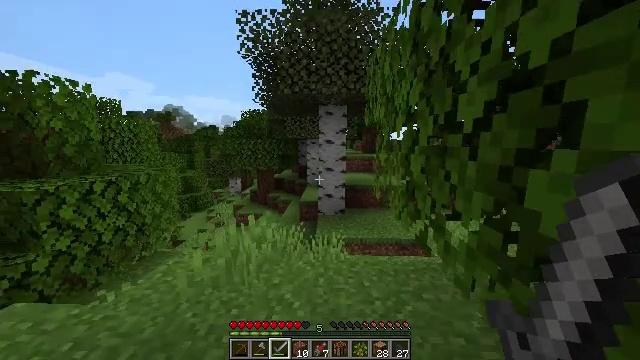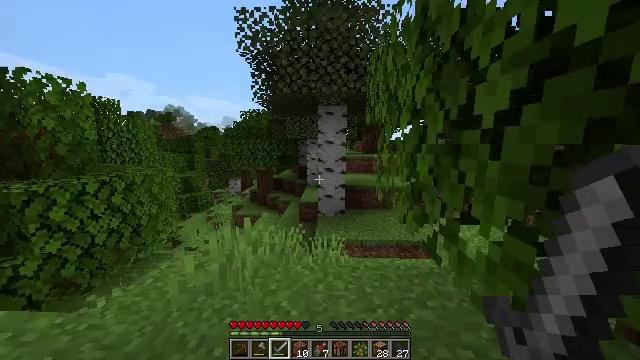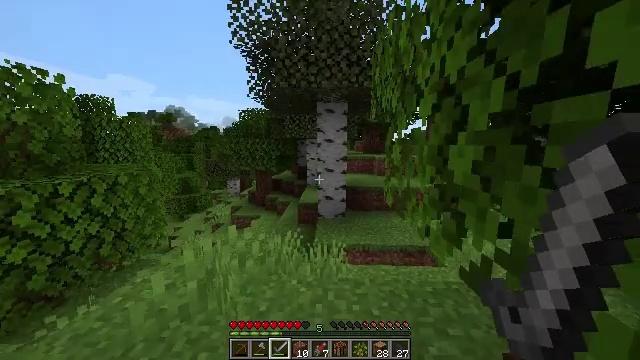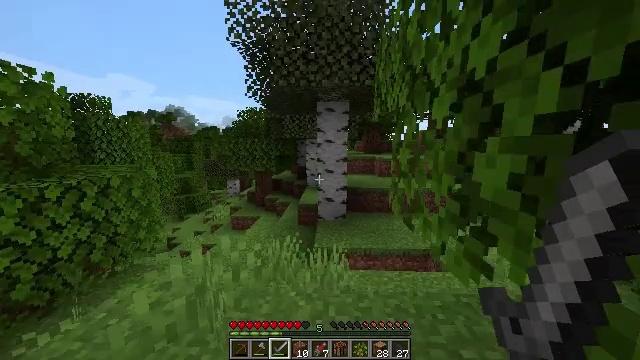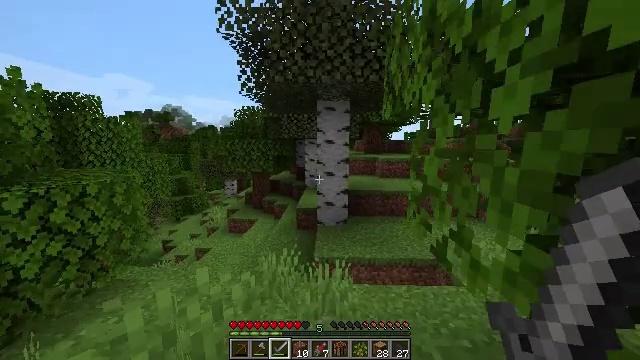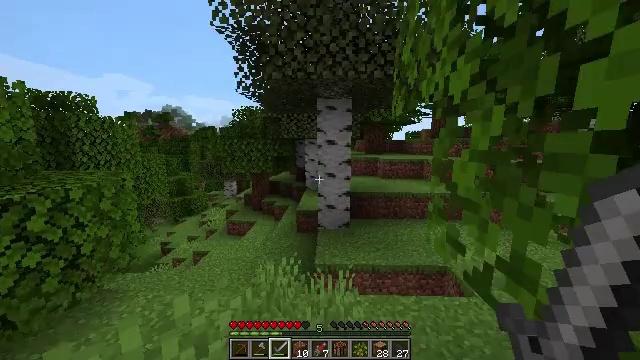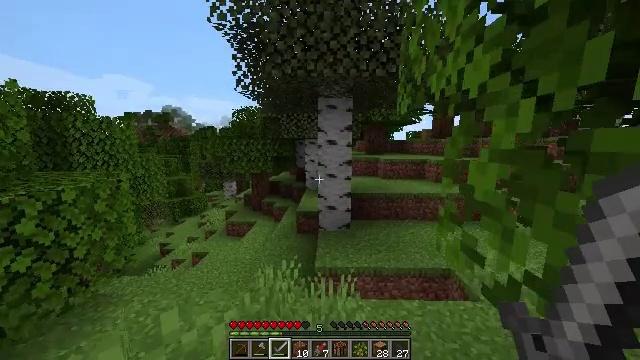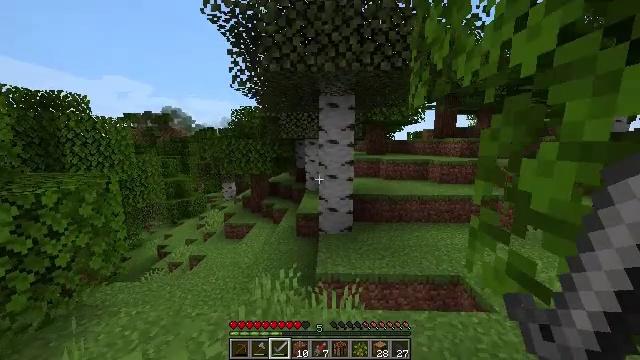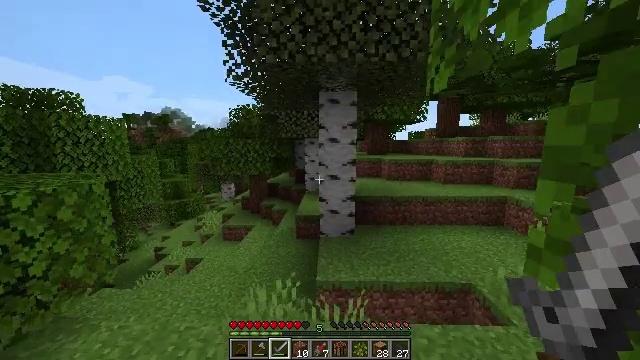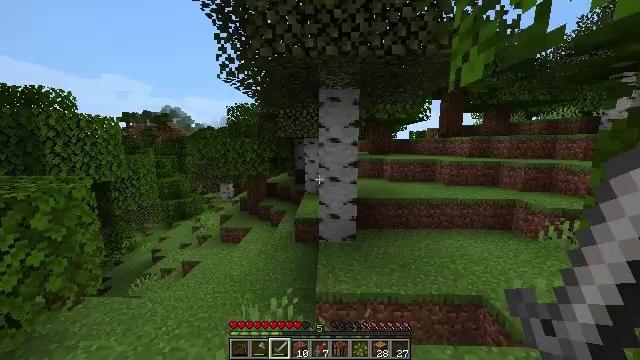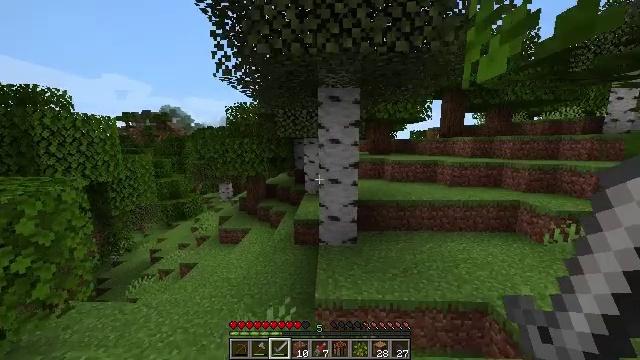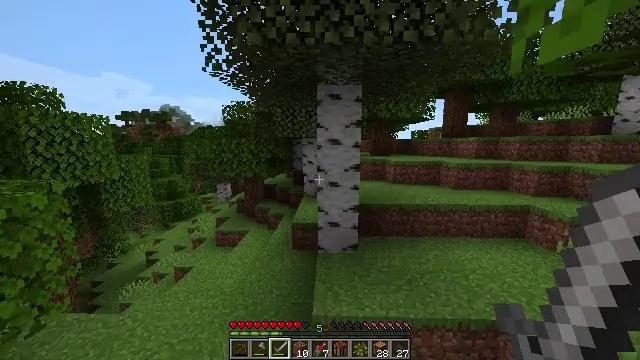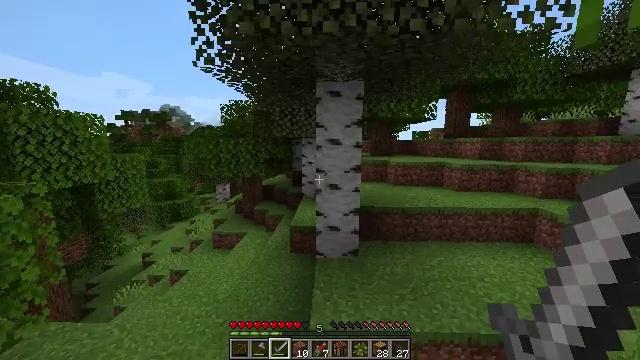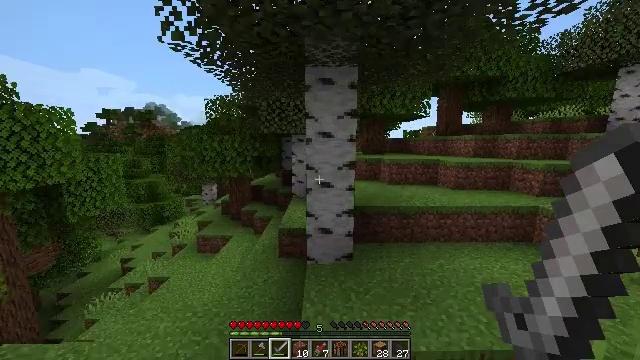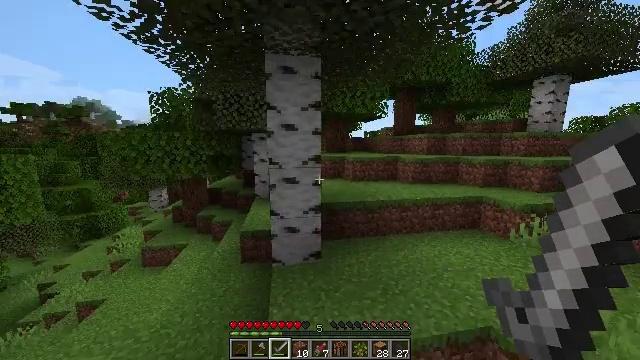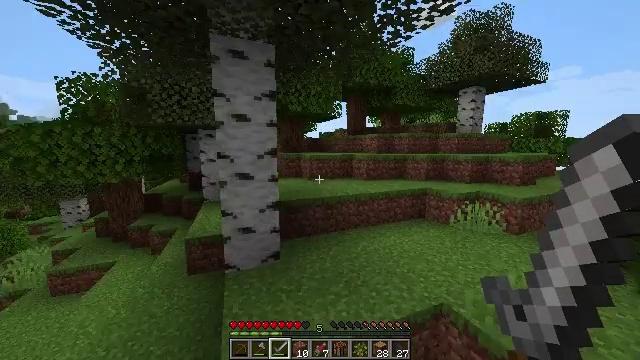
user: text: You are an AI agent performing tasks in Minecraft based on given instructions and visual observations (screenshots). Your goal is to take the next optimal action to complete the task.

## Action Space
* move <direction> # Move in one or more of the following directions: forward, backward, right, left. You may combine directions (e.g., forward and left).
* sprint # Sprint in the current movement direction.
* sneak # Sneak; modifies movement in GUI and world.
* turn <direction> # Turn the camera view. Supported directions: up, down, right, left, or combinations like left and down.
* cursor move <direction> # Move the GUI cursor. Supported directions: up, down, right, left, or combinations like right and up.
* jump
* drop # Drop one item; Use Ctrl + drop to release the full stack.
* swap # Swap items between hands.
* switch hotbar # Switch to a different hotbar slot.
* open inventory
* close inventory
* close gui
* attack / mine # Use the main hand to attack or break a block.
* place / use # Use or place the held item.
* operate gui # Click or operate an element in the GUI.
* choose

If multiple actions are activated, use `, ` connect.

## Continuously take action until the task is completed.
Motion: motion action
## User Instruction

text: Break the poppy plant.
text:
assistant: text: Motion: move forward
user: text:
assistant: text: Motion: move forward
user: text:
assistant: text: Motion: move forward
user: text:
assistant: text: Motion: move forward
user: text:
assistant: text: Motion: move forward
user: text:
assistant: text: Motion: move forward
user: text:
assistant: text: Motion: move forward
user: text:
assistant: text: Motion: move forward
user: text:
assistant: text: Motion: move forward
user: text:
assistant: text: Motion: move forward
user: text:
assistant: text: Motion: move forward
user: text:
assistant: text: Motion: move forward
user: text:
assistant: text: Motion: move forward, turn right
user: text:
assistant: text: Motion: move forward, turn right
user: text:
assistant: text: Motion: move forward, turn right
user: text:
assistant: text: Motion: move forward, turn right
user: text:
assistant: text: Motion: move forward, turn right
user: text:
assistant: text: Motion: move forward, turn right
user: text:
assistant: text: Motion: move forward, turn right
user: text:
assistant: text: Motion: move forward
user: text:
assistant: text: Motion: move forward
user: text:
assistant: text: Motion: move forward
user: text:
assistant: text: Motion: move forward
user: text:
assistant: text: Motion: move forward
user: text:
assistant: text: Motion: move forward
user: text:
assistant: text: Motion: move forward
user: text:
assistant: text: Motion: move forward, turn left
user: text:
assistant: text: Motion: move forward, turn left
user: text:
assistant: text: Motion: move forward, turn left
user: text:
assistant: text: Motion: move forward, turn left